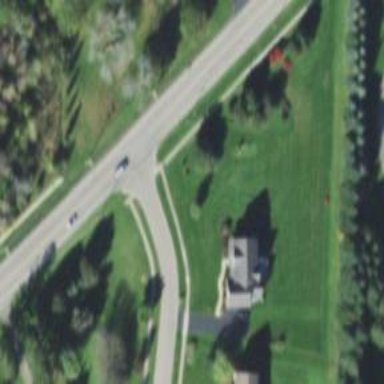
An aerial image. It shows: Unmarked road crossing.